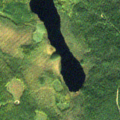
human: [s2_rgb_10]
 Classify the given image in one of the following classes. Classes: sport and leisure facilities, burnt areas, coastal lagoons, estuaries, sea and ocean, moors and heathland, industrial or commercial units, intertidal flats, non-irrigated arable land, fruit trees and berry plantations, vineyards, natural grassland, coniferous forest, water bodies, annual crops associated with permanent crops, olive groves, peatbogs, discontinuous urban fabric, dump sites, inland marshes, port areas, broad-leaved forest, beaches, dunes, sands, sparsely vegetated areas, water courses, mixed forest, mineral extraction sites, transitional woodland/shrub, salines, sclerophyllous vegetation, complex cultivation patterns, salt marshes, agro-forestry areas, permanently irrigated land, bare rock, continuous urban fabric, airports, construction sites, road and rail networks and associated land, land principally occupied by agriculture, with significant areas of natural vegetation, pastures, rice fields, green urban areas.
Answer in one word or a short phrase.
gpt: coniferous forest, transitional woodland/shrub